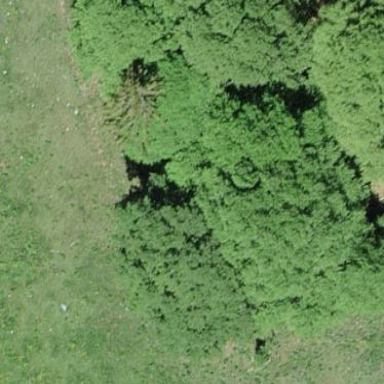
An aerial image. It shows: Forest area.